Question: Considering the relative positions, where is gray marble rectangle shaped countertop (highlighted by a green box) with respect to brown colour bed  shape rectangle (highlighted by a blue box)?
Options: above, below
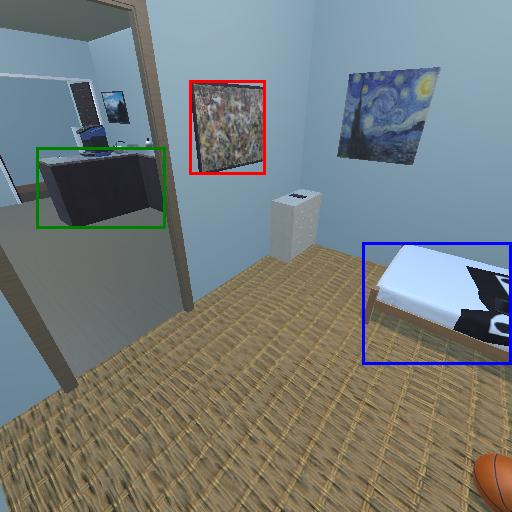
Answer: above